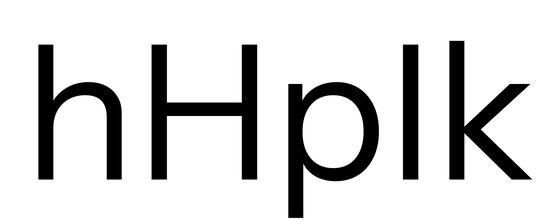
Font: InstrumentSans_Regular